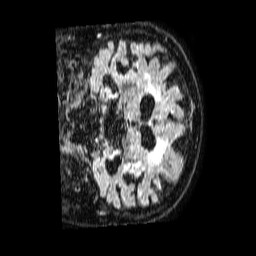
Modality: FLAIR
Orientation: coronal
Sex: male
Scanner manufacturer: philips
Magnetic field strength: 1.5 T
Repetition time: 4.8 s
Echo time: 0.3 s